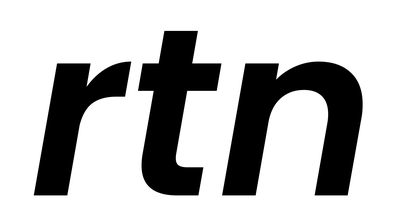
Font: Poppins-SemiBoldItalic